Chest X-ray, PA view. Patient: 51 years old, sex F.
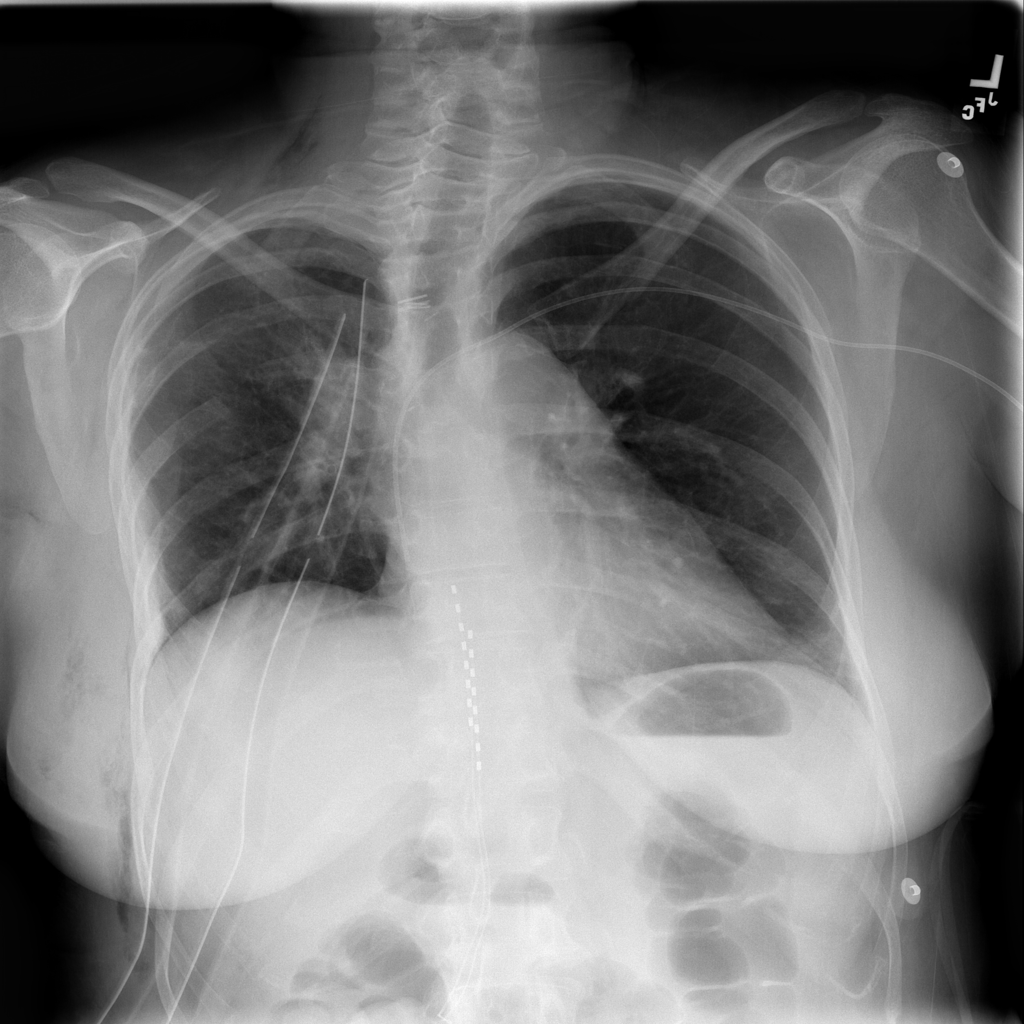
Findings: Emphysema, Pneumothorax